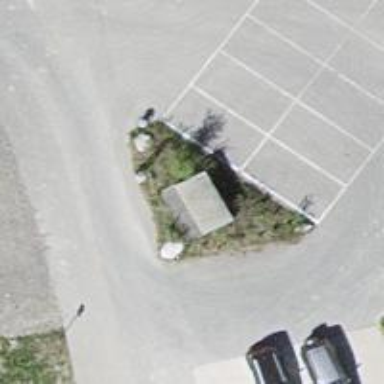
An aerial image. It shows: Charging station.